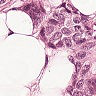
Metastatic tissue present: yes